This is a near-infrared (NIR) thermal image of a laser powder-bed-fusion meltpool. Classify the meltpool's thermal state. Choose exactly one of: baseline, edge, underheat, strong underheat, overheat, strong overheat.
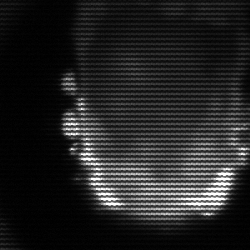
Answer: baseline